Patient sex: M
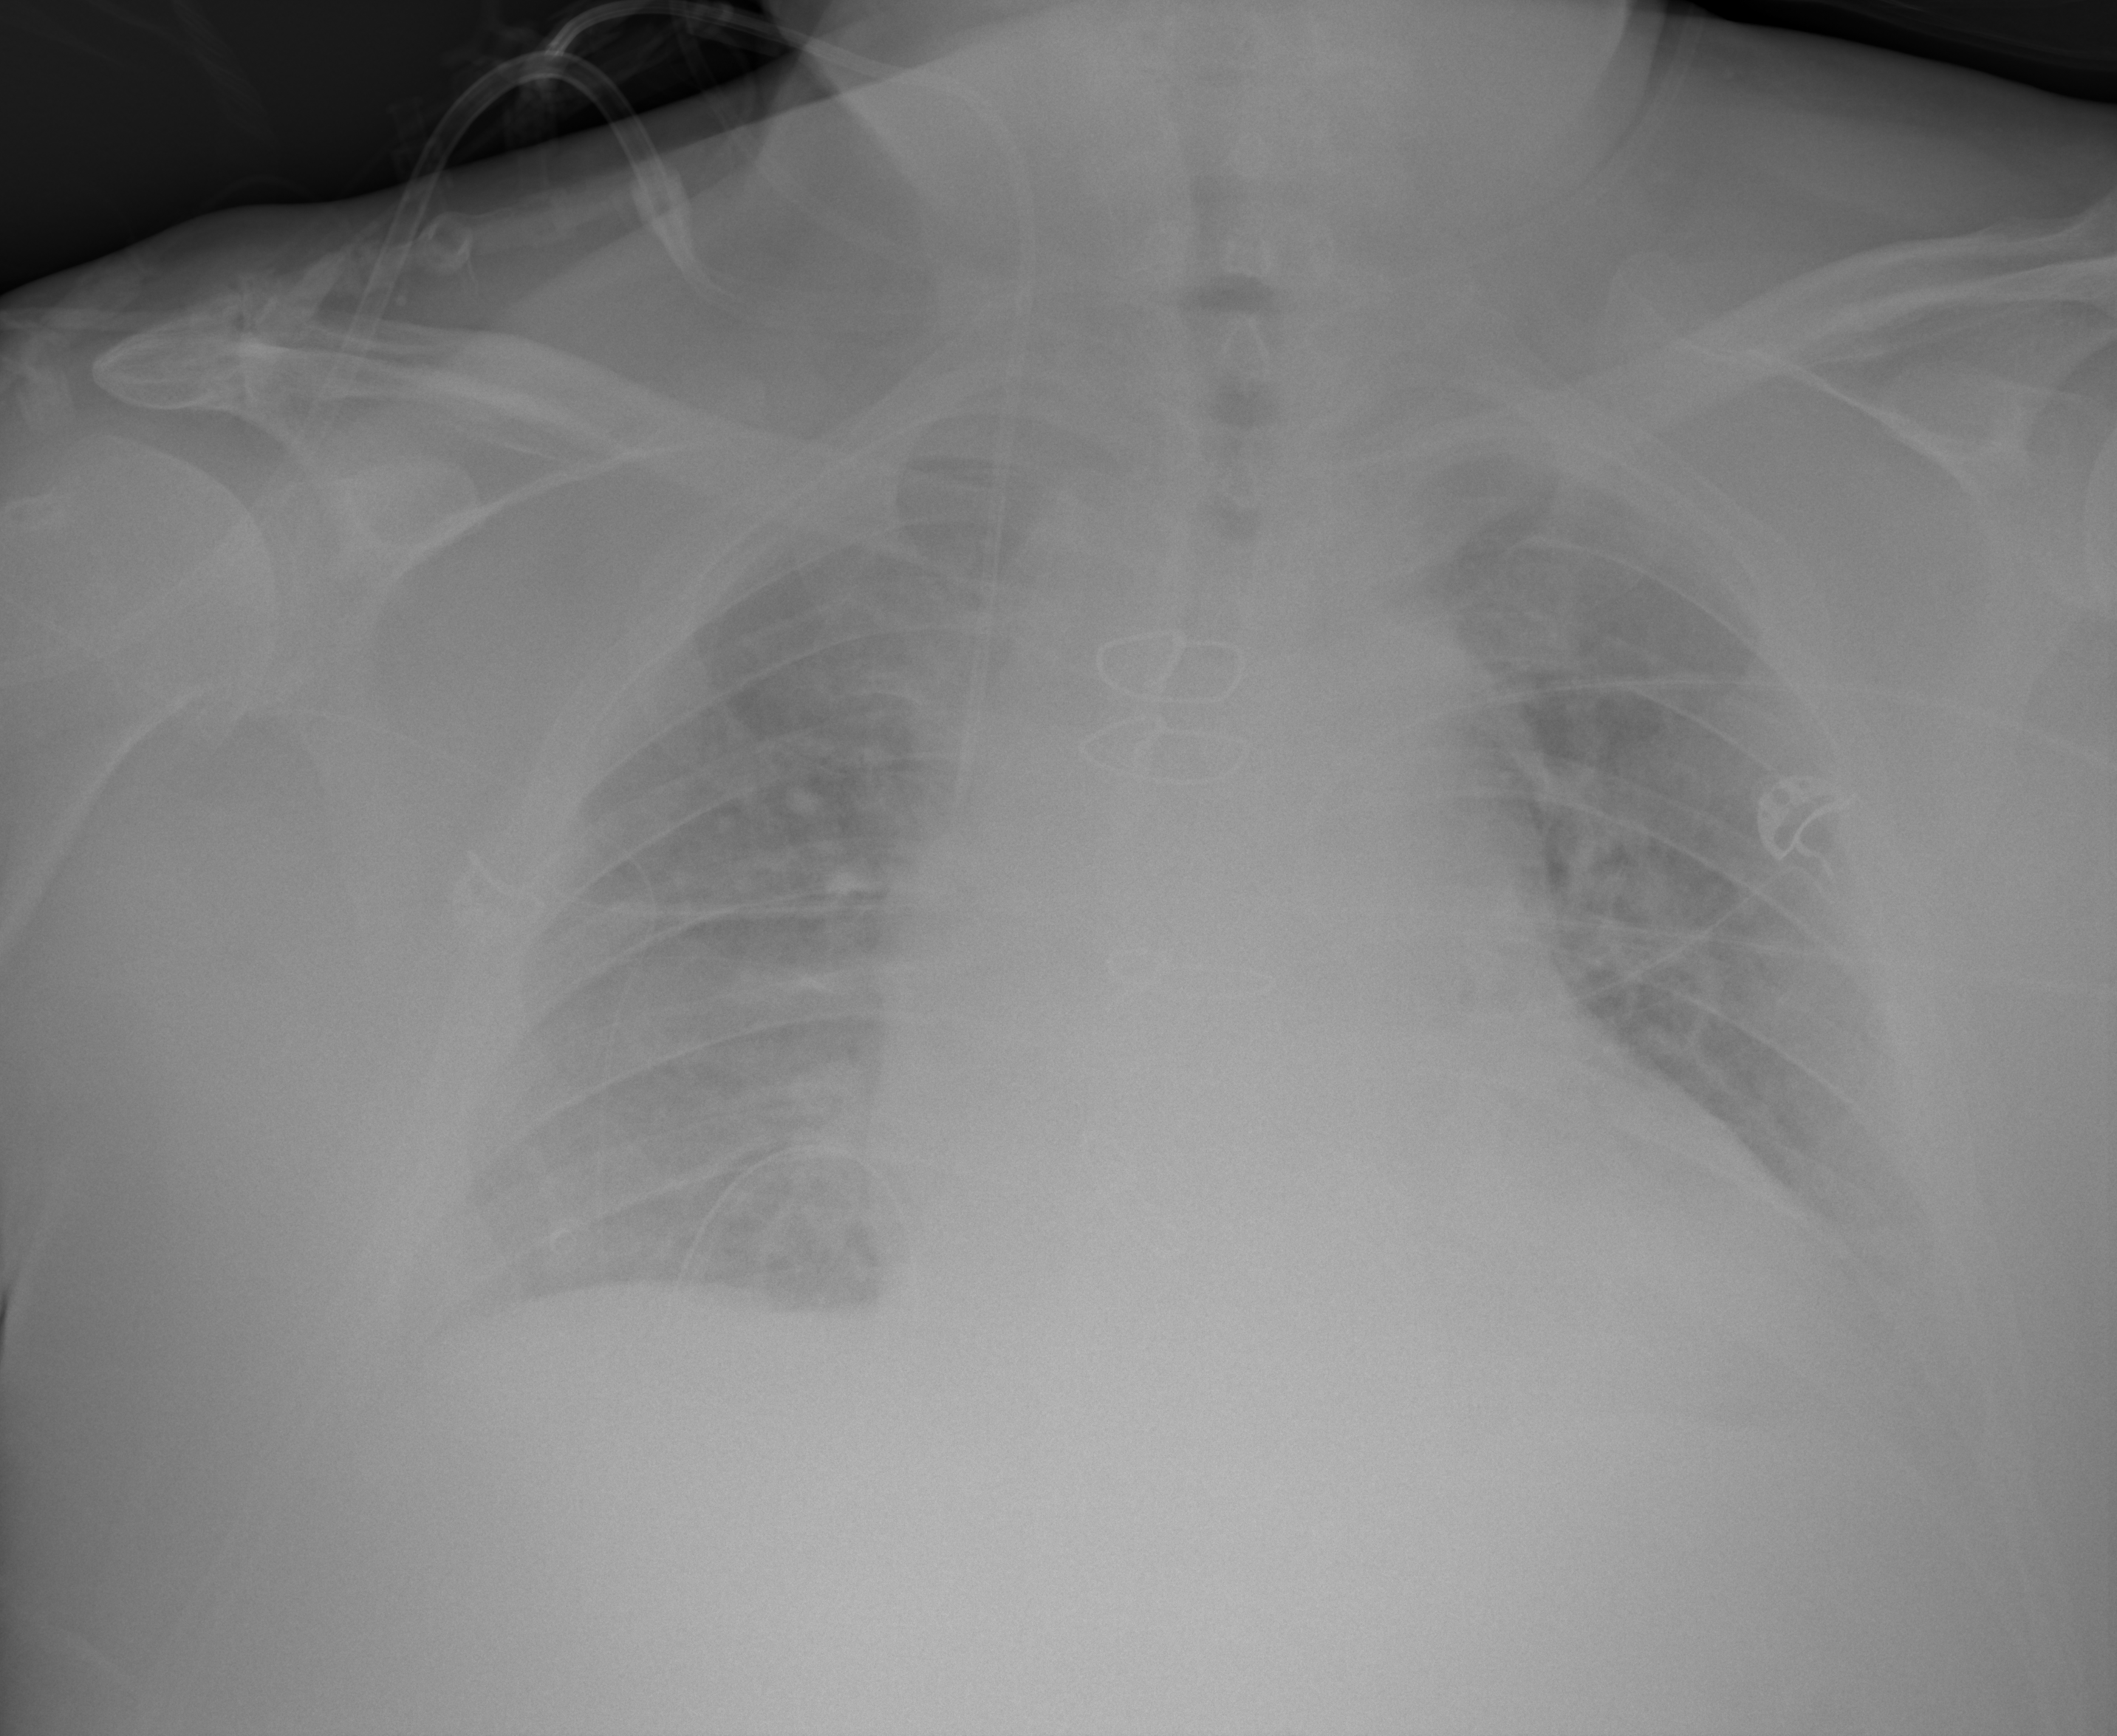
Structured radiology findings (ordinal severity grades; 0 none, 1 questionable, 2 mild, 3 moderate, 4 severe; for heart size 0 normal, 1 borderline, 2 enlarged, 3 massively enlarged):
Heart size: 2
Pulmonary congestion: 2
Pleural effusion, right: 2
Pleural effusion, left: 2
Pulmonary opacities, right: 0
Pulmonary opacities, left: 2
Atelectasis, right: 0
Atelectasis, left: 2